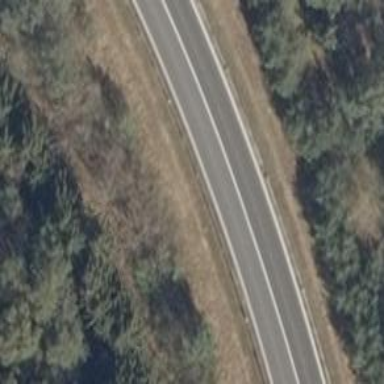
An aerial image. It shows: Motorway link.